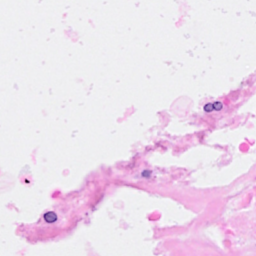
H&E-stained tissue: Breast